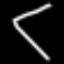
Label: diamond